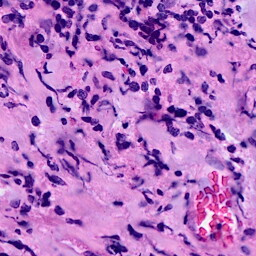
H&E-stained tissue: Breast